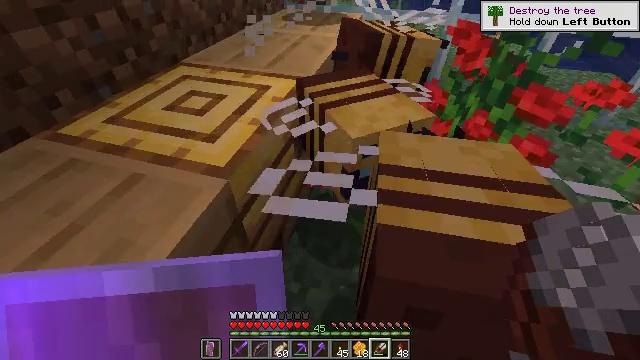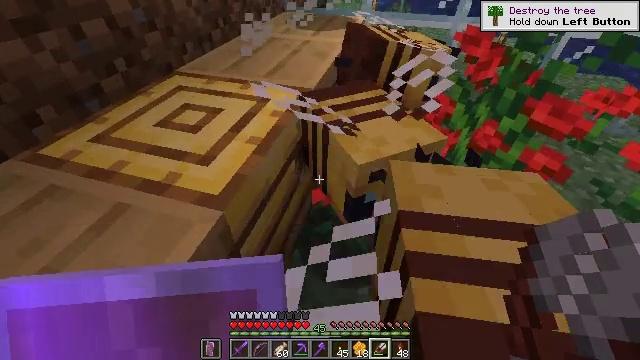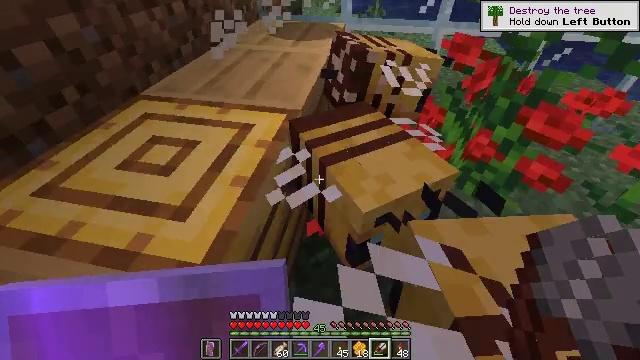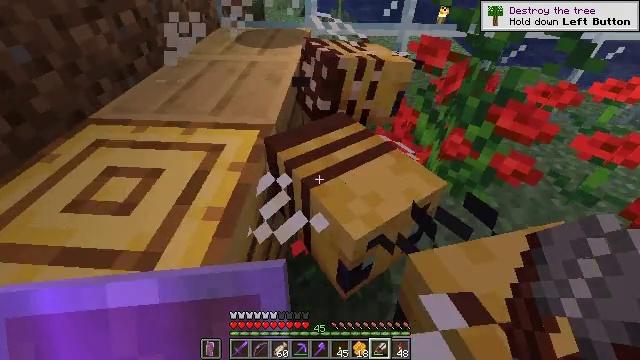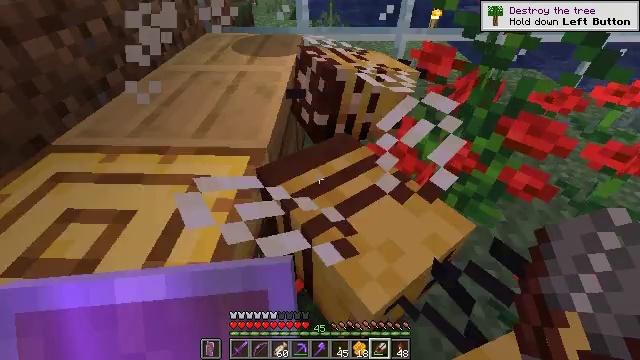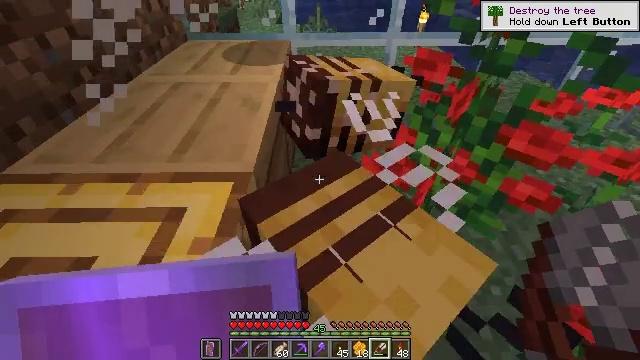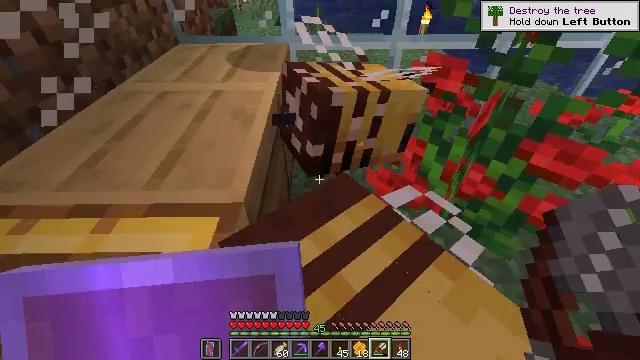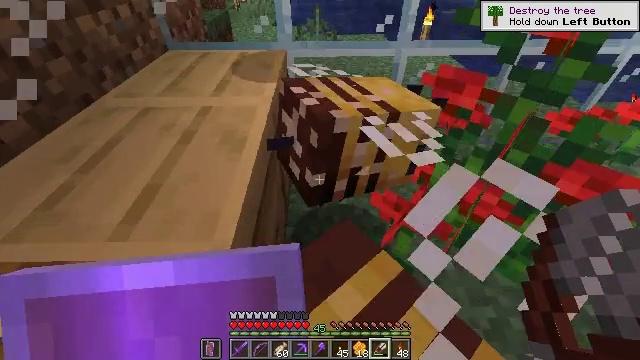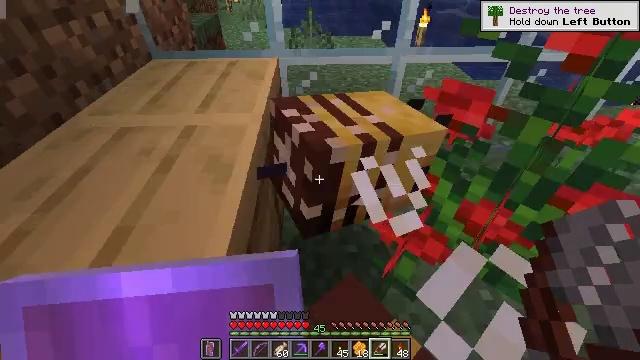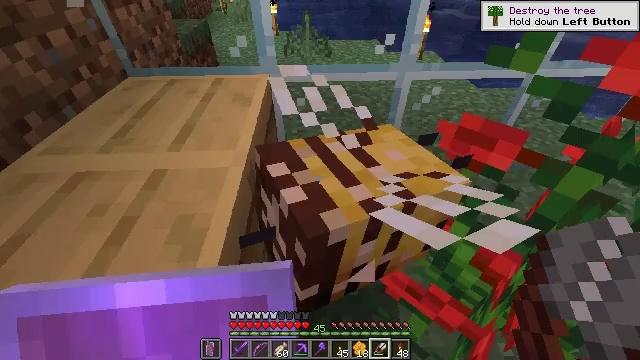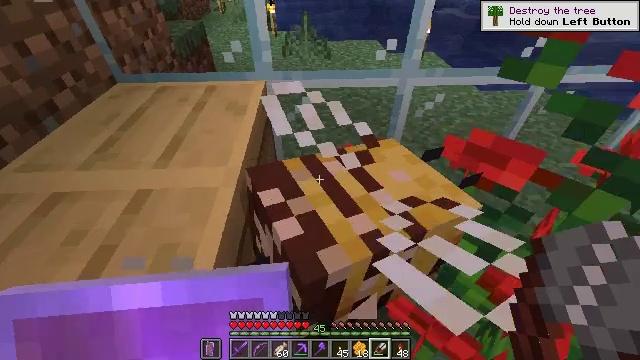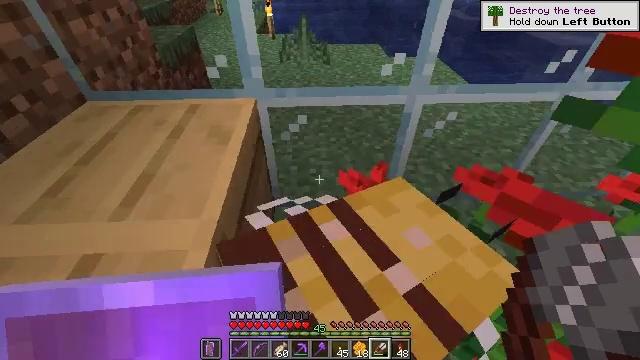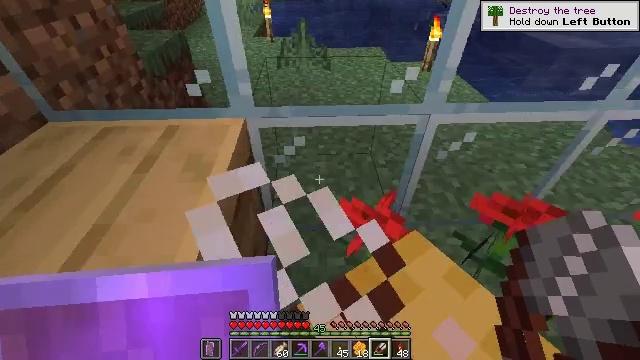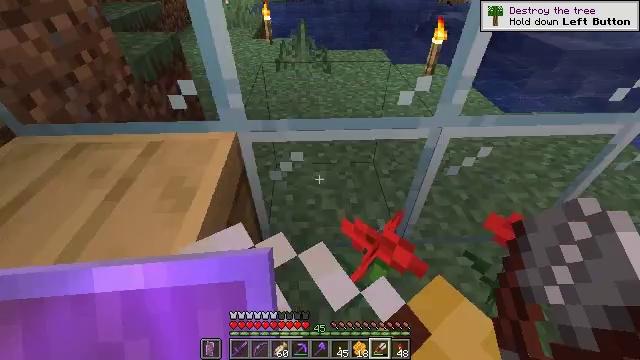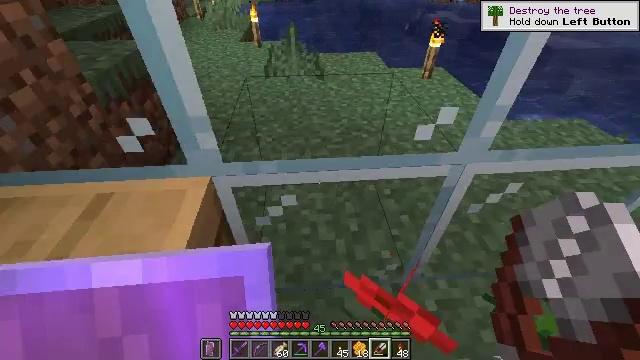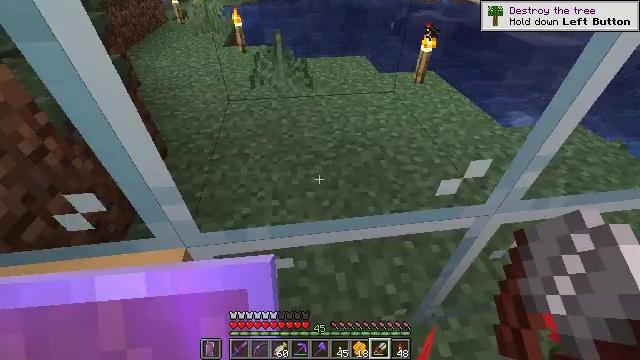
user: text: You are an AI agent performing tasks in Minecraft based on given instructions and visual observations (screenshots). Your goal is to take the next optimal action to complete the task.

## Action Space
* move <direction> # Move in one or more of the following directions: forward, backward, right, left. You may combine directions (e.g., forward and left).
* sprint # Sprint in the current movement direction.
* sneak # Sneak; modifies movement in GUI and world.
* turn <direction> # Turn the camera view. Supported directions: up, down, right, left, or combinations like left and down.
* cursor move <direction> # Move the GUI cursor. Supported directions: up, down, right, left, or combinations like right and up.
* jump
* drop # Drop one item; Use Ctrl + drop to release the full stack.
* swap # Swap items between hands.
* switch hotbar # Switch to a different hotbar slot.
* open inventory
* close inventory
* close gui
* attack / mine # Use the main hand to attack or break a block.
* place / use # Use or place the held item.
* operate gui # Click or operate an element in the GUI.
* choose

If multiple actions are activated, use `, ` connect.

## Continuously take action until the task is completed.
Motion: motion action
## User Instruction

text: Mine the light blue shulker box.
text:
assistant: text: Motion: move forward
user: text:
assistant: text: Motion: move forward, turn right
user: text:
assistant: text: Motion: move forward, turn right
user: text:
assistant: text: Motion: move forward, turn right
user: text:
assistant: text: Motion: move forward, turn right
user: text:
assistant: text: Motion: move forward
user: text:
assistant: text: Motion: move forward
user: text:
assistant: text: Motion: move forward, turn right
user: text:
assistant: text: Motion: move forward
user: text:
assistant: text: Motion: move forward
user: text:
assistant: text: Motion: move forward
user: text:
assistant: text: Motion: move forward
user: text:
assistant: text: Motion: move forward
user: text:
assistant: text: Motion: move forward, turn right
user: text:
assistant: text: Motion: move forward, turn right
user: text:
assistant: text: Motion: move forward, turn right
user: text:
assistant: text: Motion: move forward, turn right
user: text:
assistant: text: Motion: move forward, turn right and up
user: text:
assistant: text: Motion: move forward, turn right and up
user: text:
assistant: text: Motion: move forward, turn right and up
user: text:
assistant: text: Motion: move forward, turn right and up
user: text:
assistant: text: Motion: move forward, turn right and up
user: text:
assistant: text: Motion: move forward, turn right and up
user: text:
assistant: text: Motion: move forward, turn right and up
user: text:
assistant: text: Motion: move forward, turn right
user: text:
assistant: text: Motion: move forward
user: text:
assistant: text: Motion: move forward
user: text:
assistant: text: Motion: move forward
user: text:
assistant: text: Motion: move forward
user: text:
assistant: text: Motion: move forward, turn right